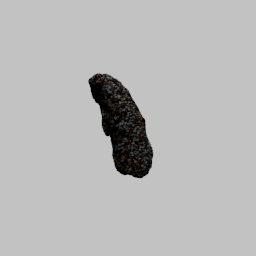
Label: nature